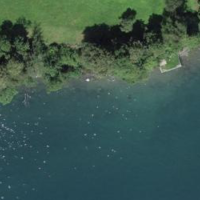
EUNIS habitat code: 14
Species observed at this site:
Hedera helix